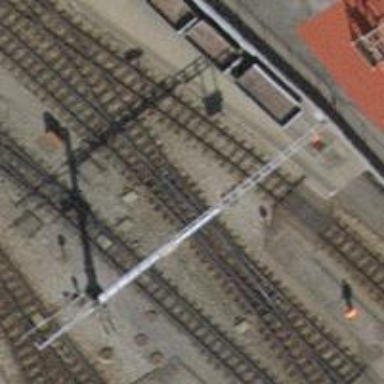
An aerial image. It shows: Narrow-gauge railway siding with 1 track. The track is electrified with contact line.